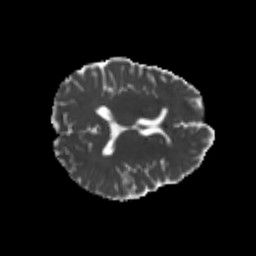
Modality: MD
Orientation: axial
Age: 23
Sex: female
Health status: healthy
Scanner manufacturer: philips
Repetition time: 7.391 s
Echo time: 0.08599 s